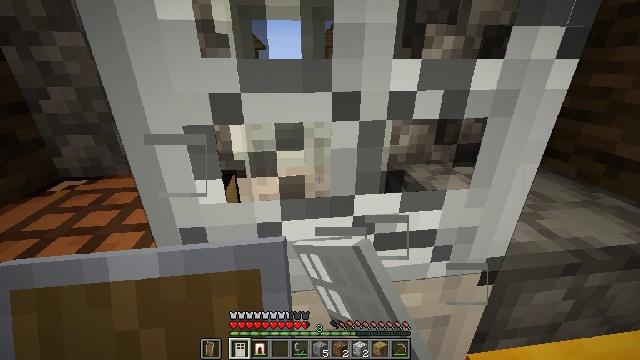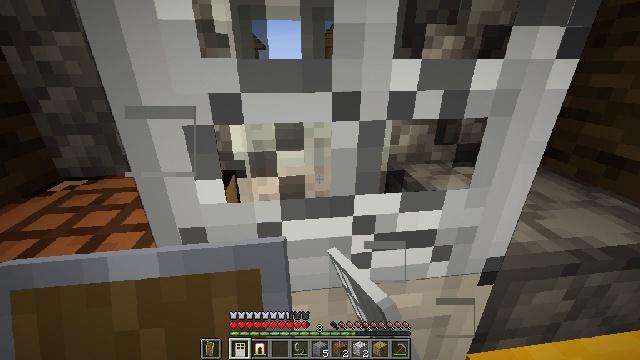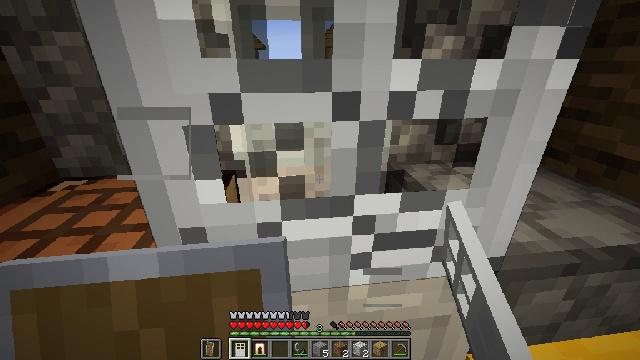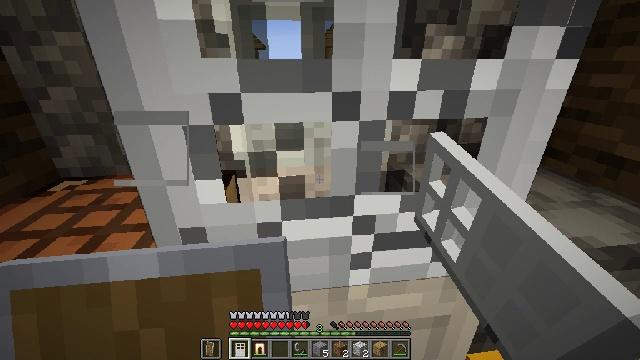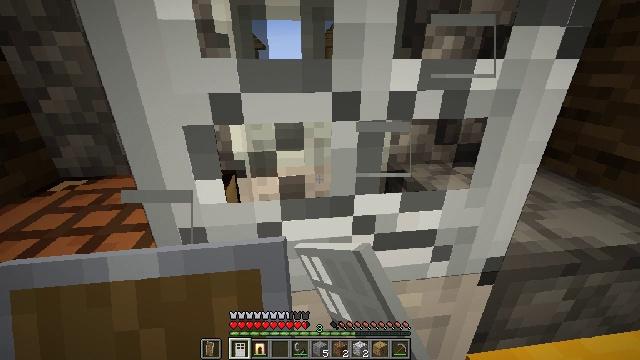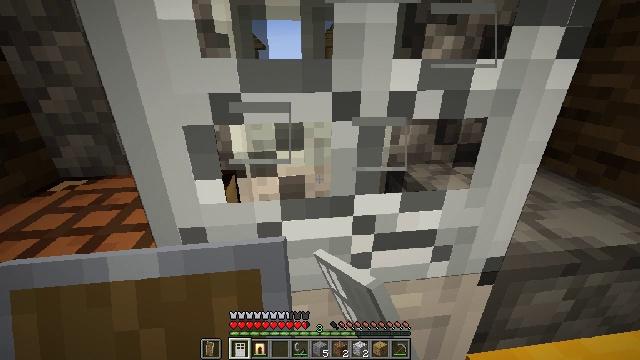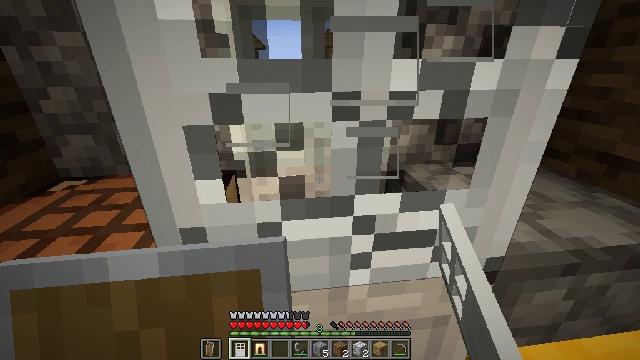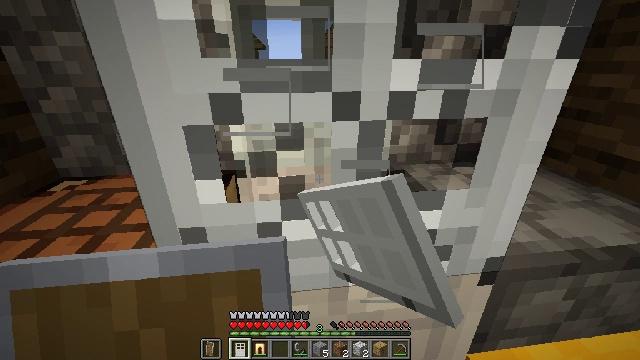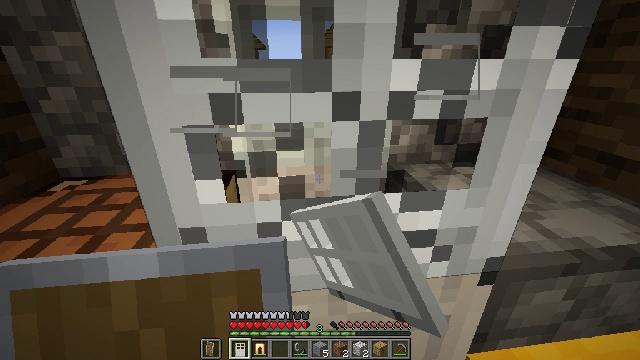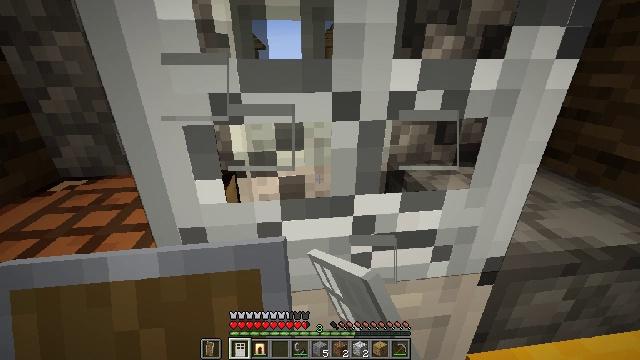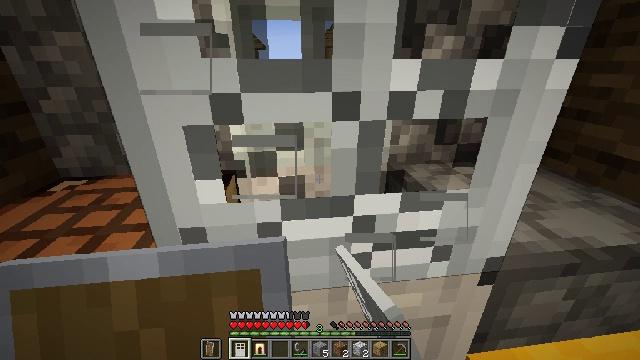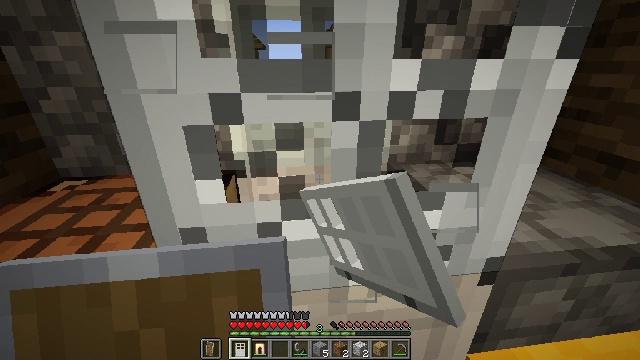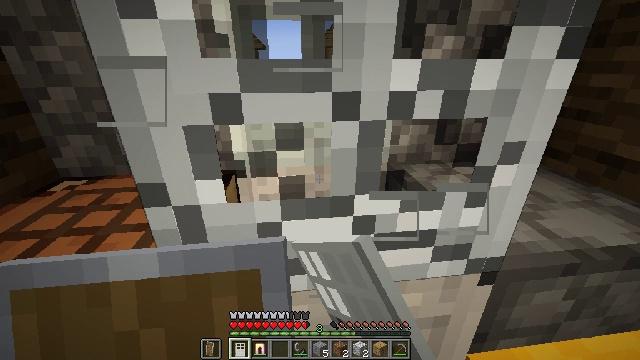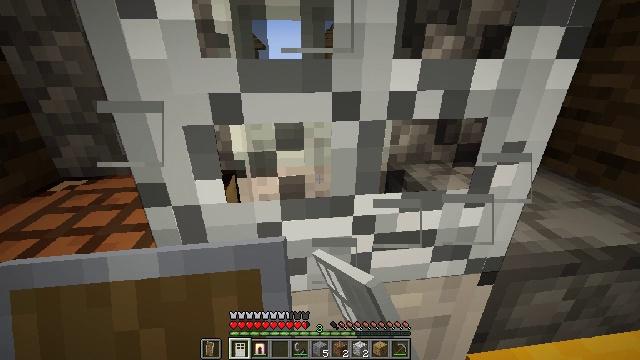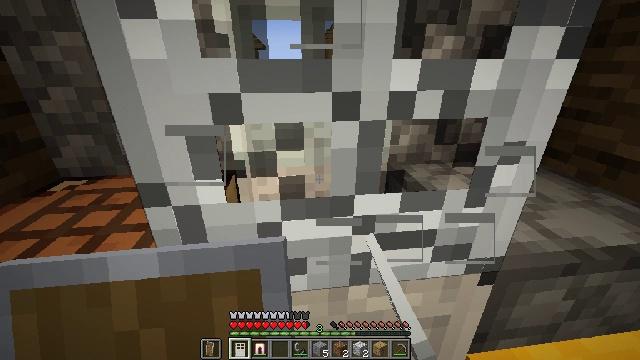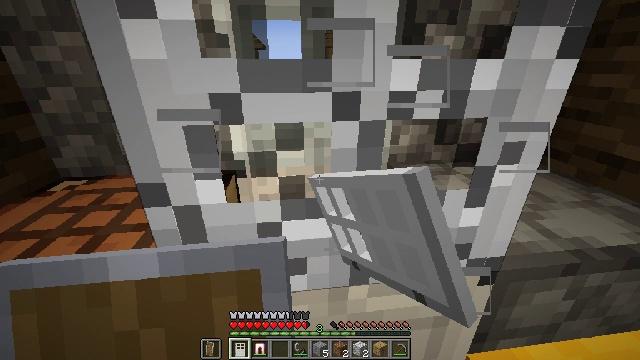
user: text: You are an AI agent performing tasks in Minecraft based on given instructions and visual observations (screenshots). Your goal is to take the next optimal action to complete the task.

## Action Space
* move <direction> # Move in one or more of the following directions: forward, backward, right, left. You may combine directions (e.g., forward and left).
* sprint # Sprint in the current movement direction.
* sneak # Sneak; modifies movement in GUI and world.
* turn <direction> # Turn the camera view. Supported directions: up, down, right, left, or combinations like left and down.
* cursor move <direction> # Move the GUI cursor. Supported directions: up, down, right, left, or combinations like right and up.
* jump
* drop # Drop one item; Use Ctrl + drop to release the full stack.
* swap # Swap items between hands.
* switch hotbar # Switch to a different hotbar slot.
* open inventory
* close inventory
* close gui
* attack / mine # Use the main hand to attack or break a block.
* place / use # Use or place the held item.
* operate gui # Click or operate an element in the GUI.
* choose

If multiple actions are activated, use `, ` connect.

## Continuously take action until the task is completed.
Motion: motion action
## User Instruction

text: Craft a heavy weighted pressure plate.
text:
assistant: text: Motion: attack / mine
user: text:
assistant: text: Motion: attack / mine
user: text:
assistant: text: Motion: attack / mine
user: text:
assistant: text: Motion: attack / mine
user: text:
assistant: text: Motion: attack / mine
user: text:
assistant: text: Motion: attack / mine
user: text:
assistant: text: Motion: attack / mine
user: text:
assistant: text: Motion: attack / mine
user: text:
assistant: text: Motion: attack / mine
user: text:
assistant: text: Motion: attack / mine
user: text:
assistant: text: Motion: attack / mine
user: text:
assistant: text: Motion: attack / mine
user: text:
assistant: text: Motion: attack / mine
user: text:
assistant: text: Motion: attack / mine
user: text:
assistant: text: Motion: attack / mine
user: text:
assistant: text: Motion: attack / mine
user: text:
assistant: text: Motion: attack / mine
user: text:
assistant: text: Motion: attack / mine
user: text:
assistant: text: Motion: attack / mine
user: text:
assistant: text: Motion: attack / mine
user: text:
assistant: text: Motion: attack / mine
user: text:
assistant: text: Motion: attack / mine
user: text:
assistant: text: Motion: attack / mine
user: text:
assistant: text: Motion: attack / mine
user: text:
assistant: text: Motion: attack / mine
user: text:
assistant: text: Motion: attack / mine
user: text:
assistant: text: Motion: attack / mine
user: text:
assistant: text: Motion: attack / mine
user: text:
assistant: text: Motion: attack / mine
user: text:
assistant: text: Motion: attack / mine